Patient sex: M
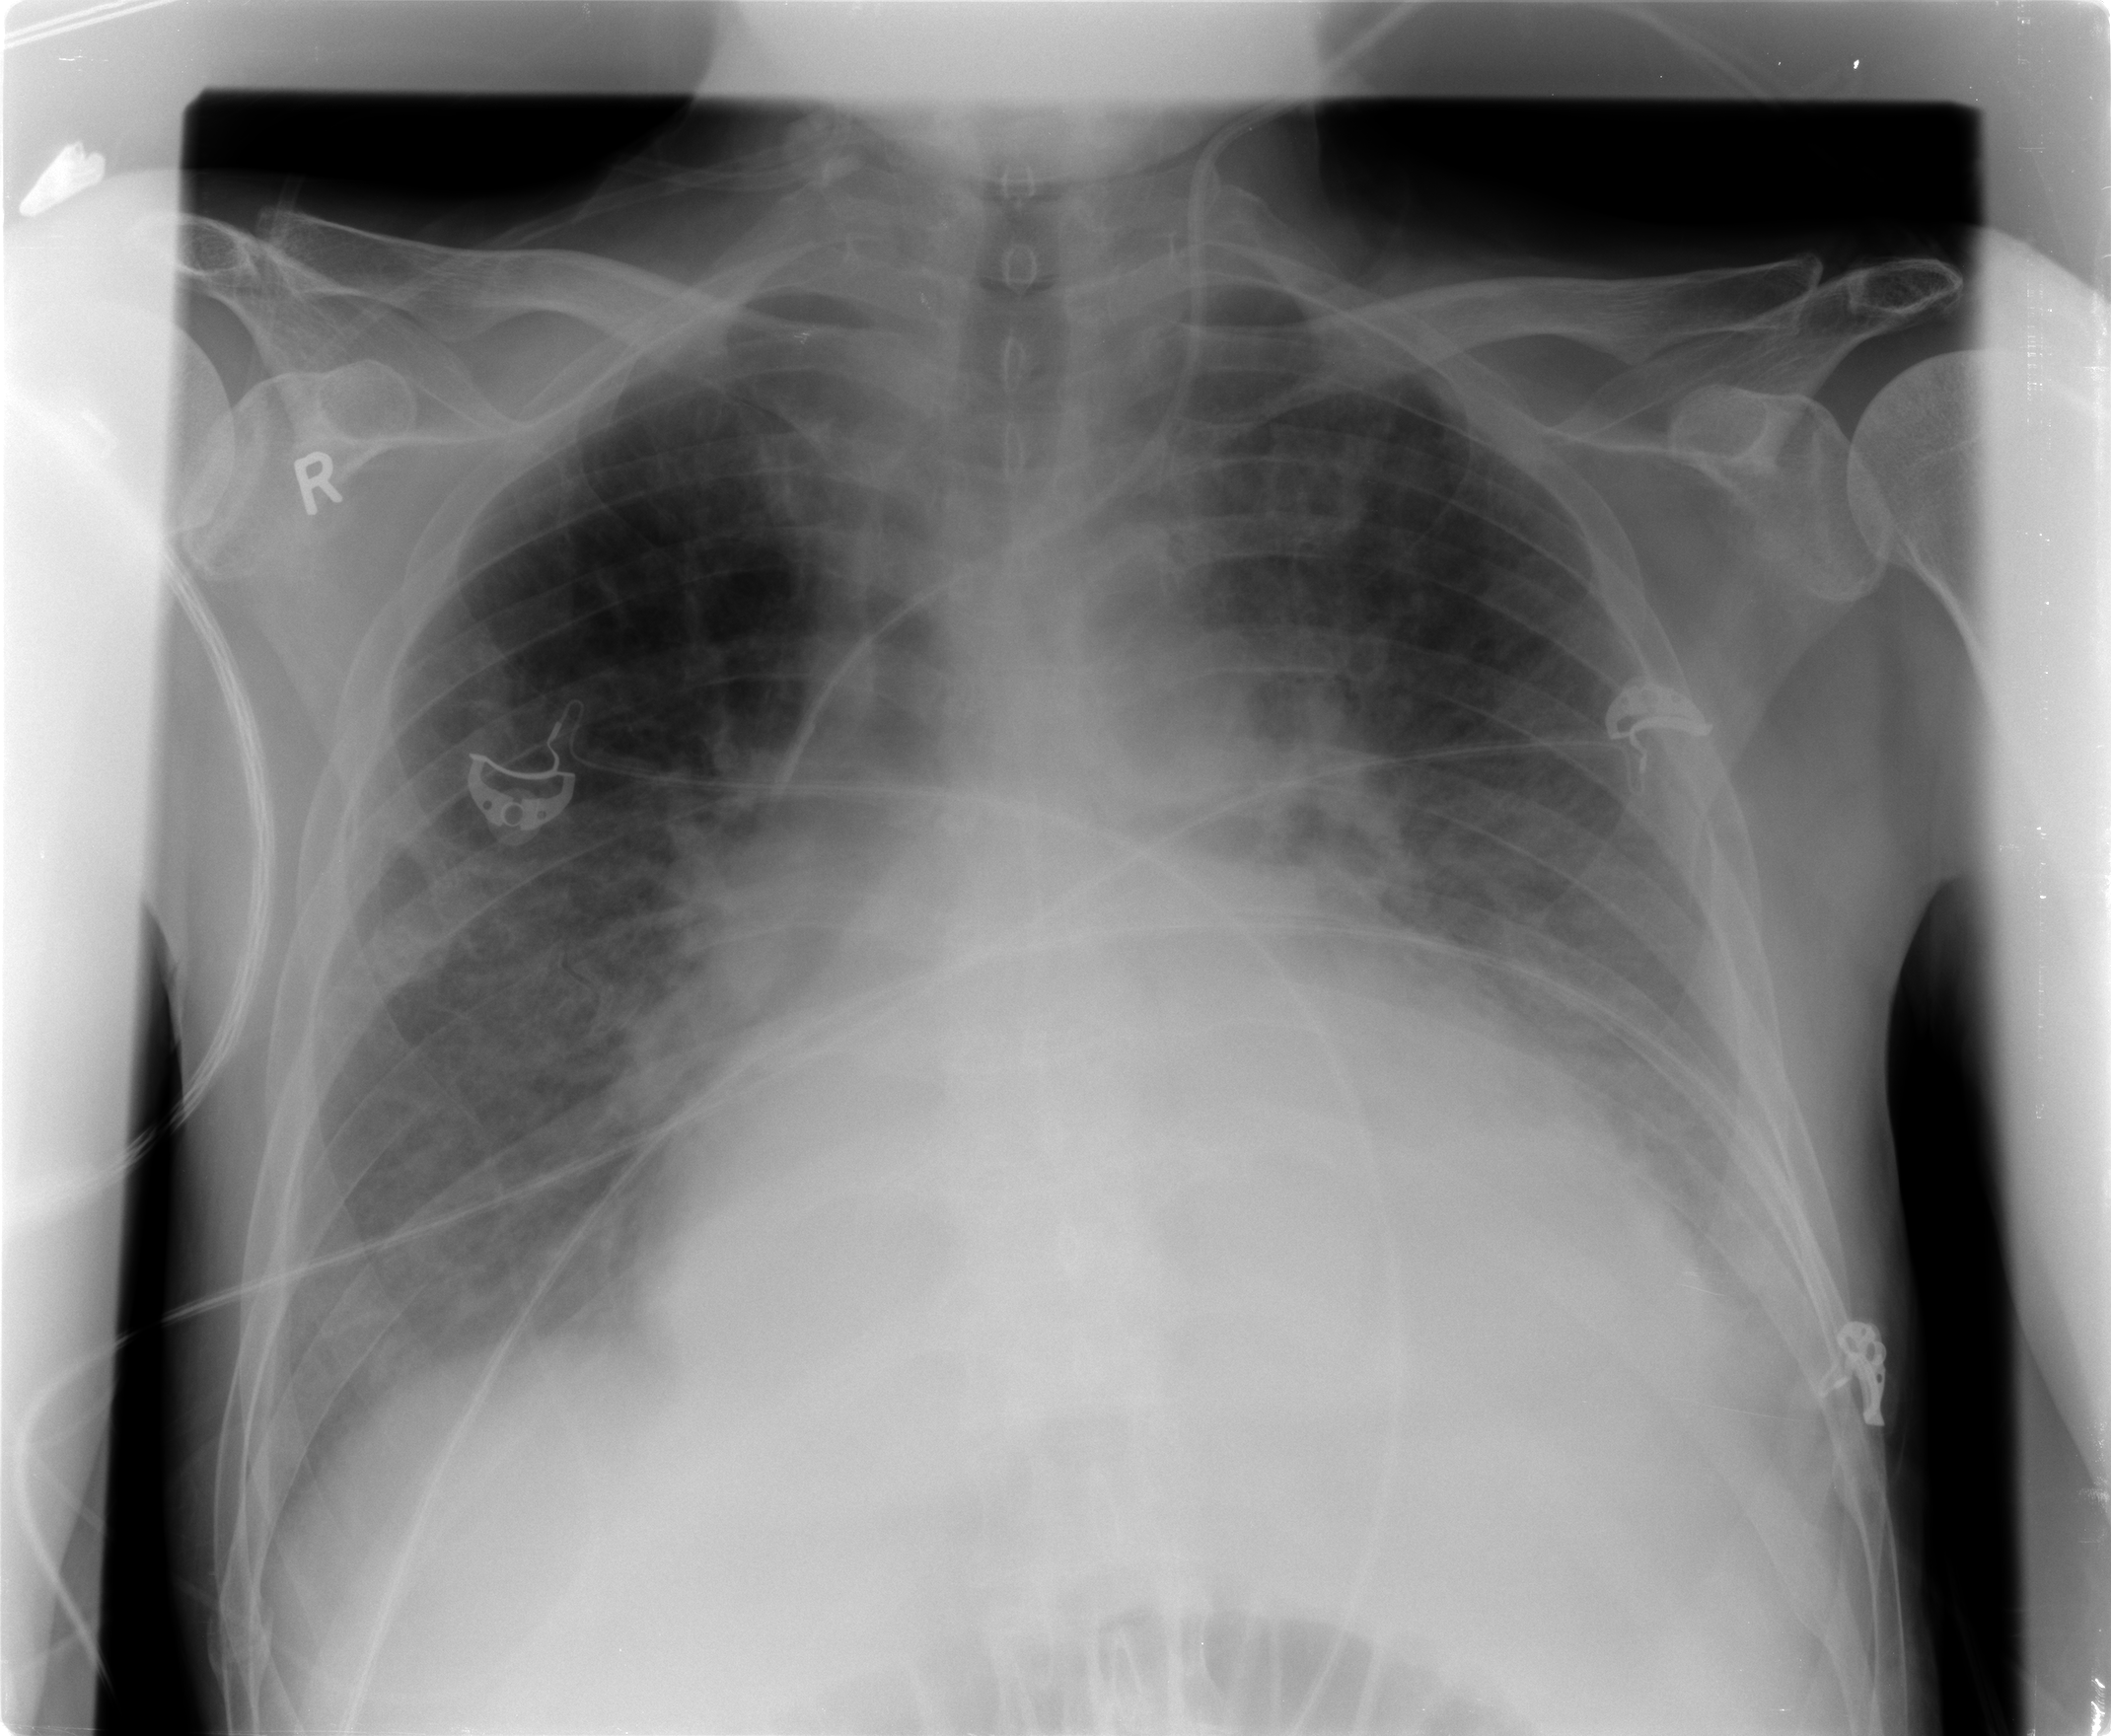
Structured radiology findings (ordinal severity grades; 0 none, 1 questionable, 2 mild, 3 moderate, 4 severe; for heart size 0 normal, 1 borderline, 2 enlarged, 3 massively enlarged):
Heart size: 3
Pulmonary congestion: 2
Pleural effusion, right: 1
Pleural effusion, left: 2
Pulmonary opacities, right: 1
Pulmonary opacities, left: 0
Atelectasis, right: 2
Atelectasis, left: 2